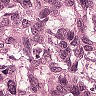
Metastatic tissue present: yes